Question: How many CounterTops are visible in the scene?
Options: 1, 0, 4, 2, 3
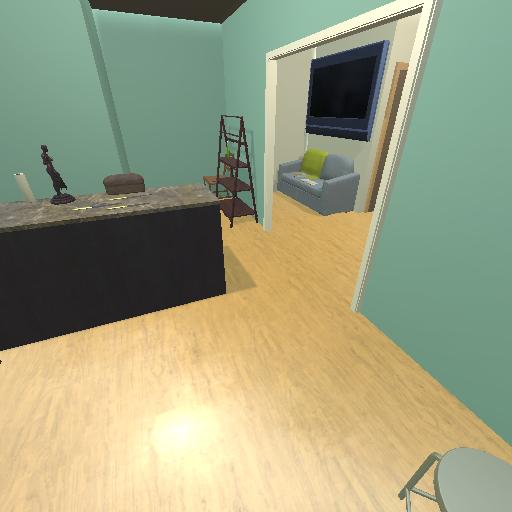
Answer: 1